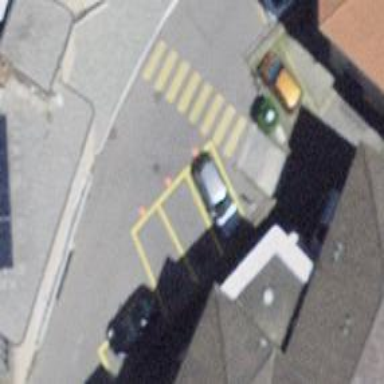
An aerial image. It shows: Asphalt street-side parking area.